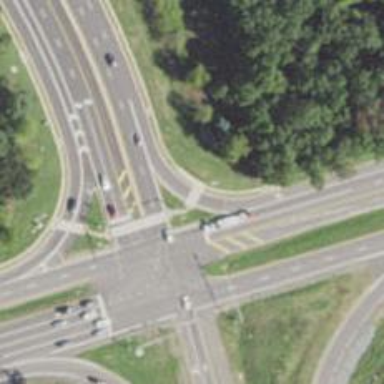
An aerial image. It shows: Marked road crossing.